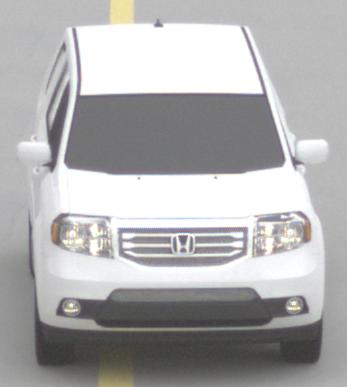
Make: Honda
Model: Pilot
Detailed model: Gen. 2 Facelift
Model produced from: 2012
Model produced until: 2015
Doors: 5
Color: white
Road condition: dry road
Daytime: morning or afternoon
Contrast: low contrast